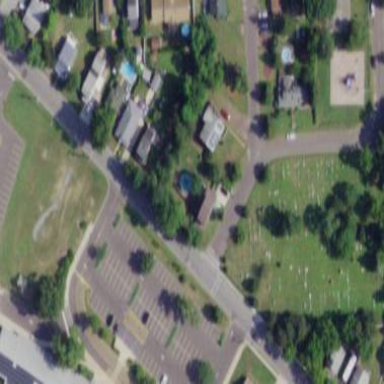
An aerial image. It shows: Cemetery.